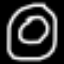
Label: donut